A time-domain waveform of one vibration snapshot from a rolling-element bearing is shown. Based on the visible evidence, which condition applies: normal, inner_race, outer_race, ball?
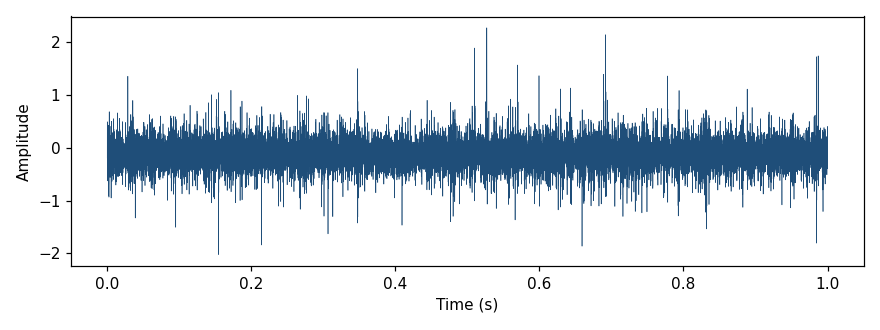
Answer: inner_race